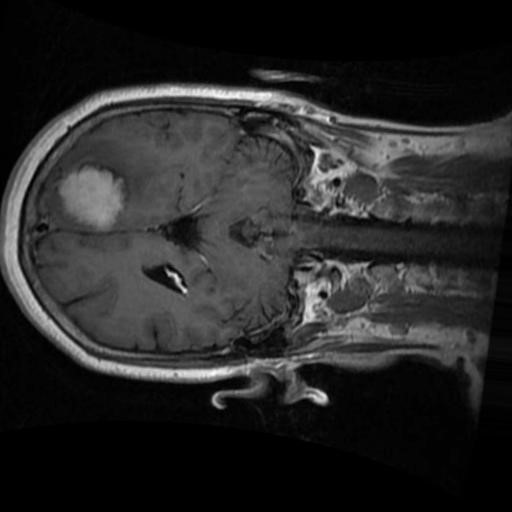
Label: brain_menin